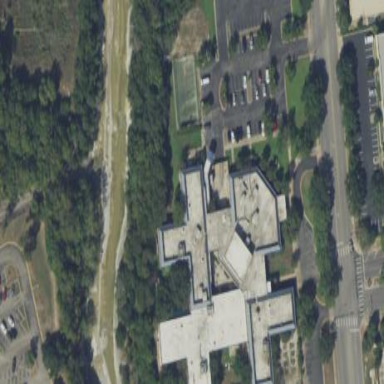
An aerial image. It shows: Hospital providing healthcare services.